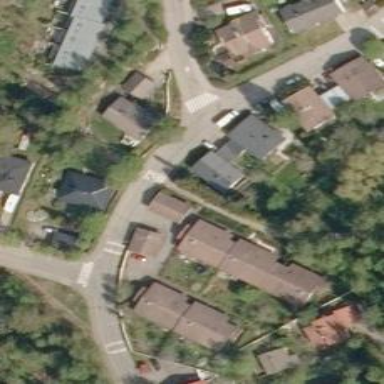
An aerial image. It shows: Uncontrolled crossing on the road.